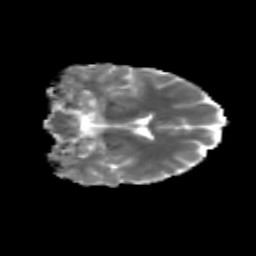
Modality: MD
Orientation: coronal
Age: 23
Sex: female
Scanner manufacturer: siemens
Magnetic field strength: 3 T
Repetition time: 3.5 s
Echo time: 0.125 s